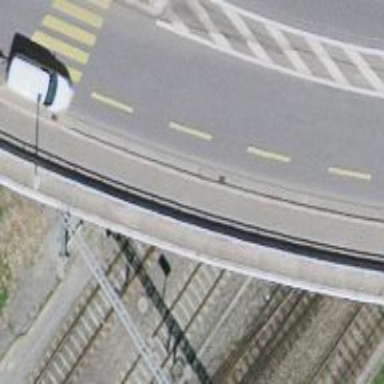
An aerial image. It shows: Railway switch.